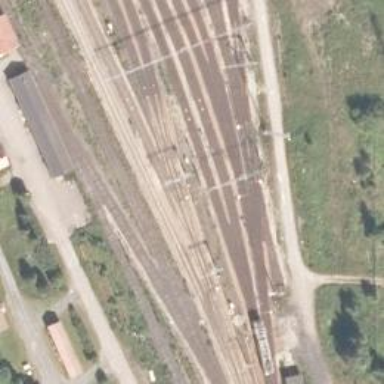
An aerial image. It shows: Railway signal.